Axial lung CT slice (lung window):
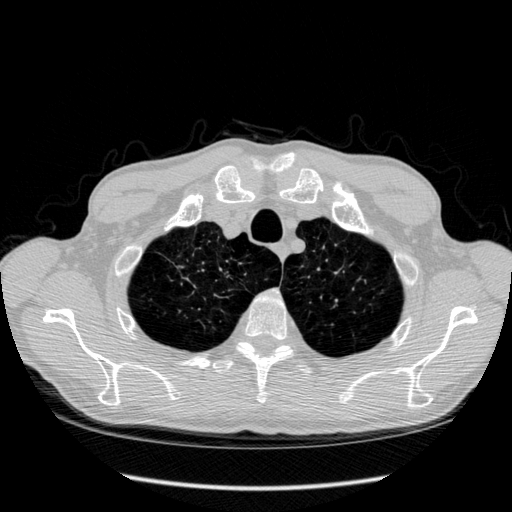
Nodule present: no